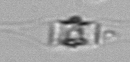
Label: Chaetoceros_didymus